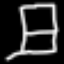
Label: chair